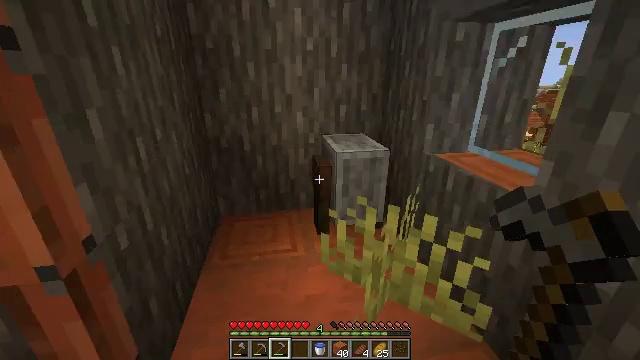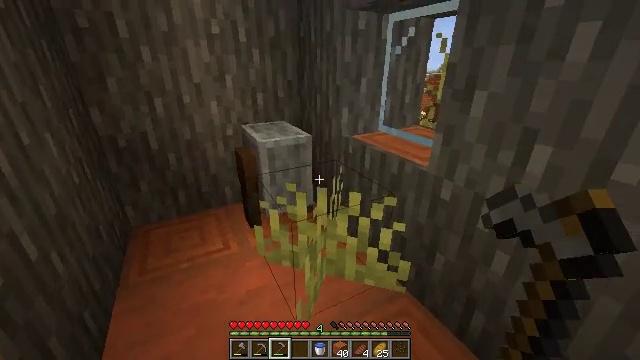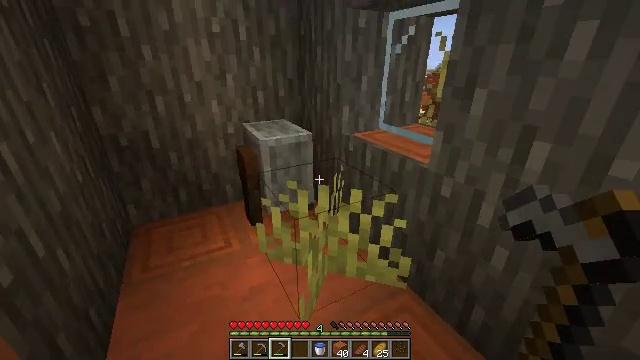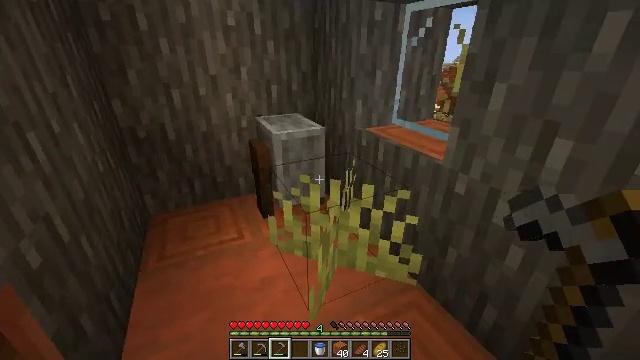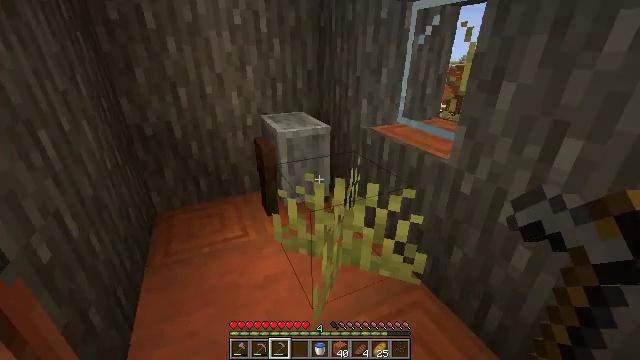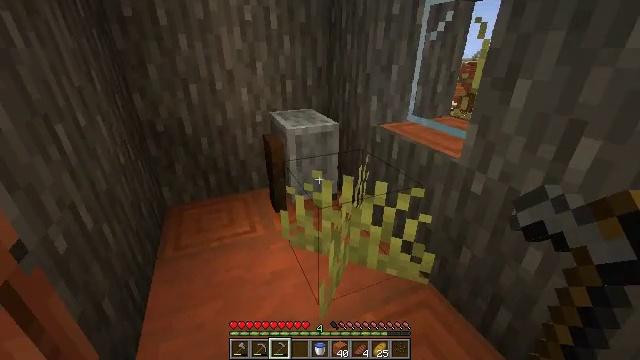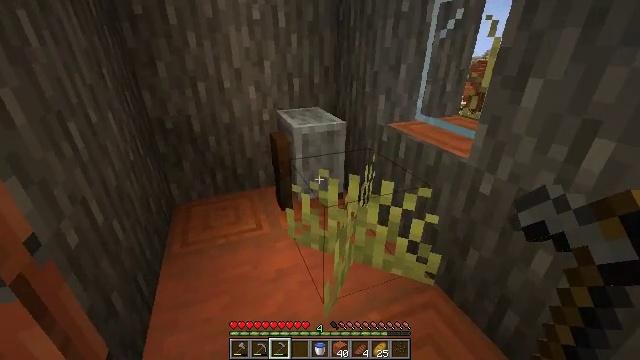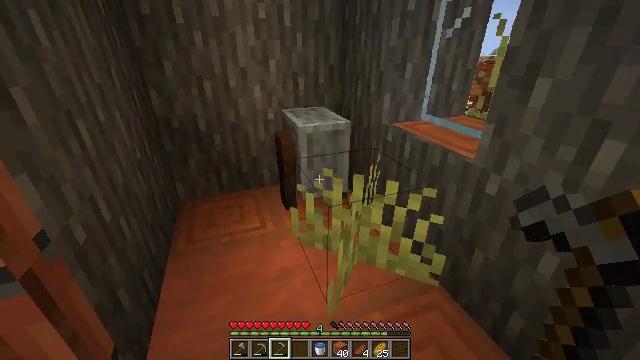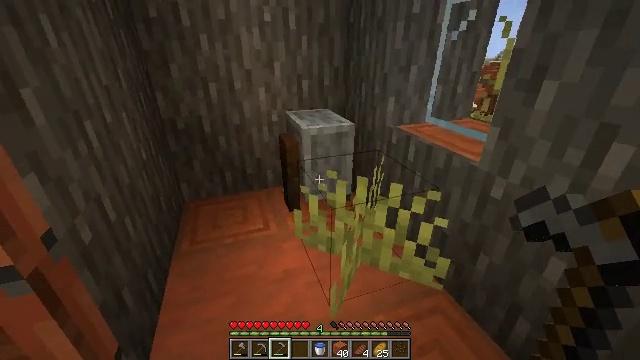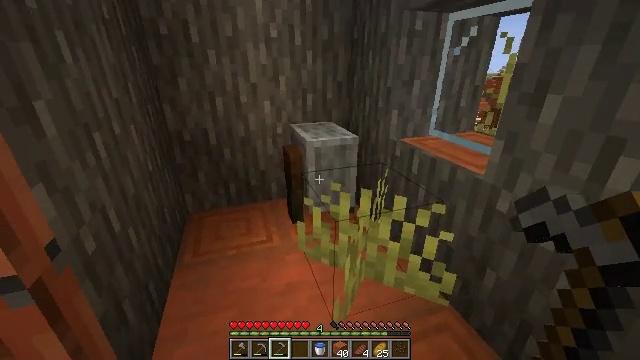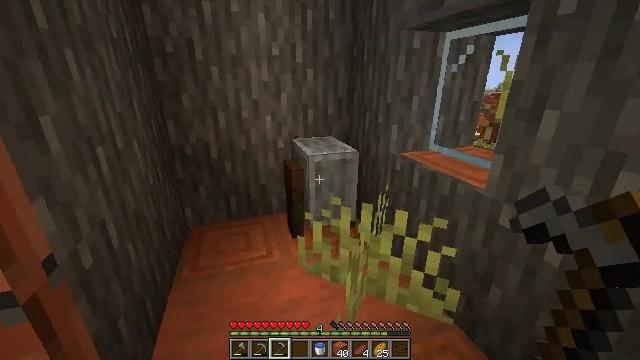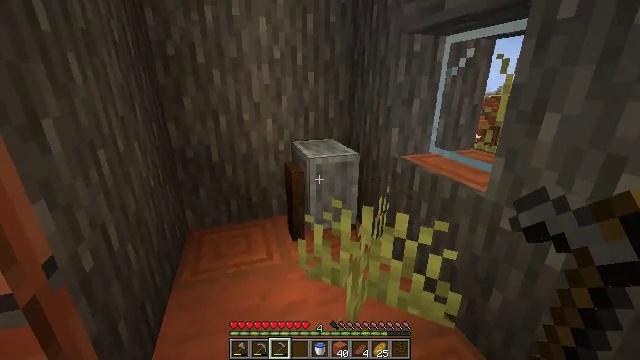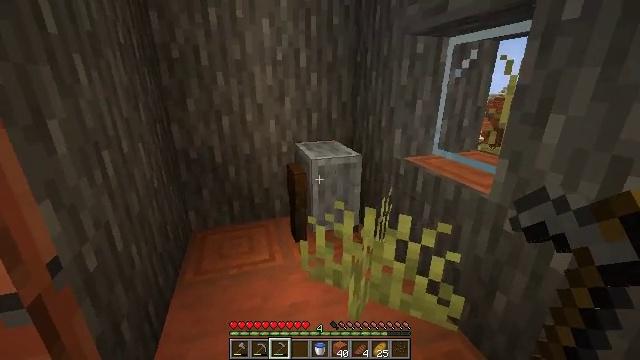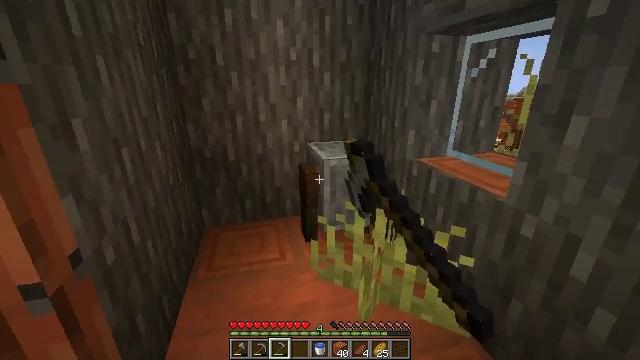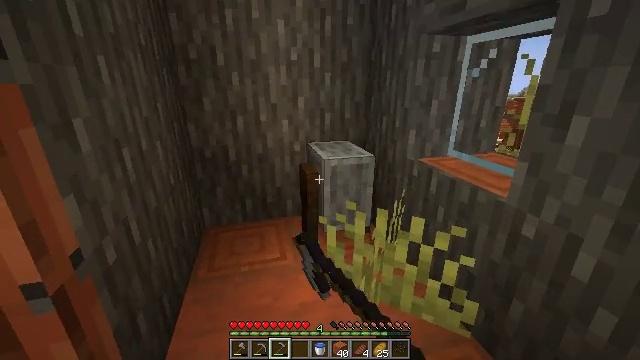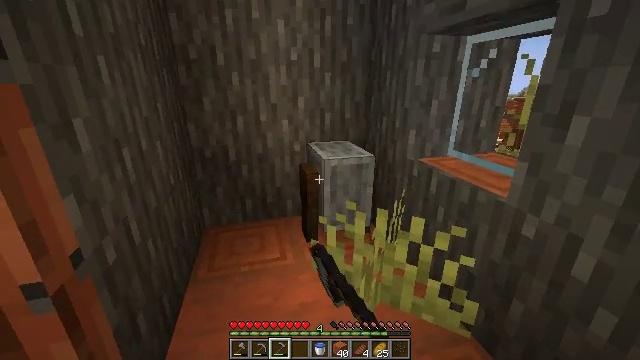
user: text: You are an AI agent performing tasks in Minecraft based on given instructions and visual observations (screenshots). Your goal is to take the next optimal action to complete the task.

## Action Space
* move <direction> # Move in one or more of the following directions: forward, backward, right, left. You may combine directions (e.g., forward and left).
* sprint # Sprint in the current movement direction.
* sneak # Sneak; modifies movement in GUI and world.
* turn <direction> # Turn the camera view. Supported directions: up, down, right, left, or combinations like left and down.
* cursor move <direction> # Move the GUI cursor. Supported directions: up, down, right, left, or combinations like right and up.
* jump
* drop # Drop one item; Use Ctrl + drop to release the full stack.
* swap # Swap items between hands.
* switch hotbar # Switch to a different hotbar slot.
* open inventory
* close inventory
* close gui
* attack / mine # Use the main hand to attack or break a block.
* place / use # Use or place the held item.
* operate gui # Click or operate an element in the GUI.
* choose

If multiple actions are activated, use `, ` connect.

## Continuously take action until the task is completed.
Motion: motion action
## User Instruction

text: Drop melon seeds.
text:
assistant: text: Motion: turn right and down
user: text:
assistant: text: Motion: no_op
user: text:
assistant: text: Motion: turn left and down
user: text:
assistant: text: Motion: turn left
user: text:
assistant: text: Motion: turn left
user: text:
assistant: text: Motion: turn left
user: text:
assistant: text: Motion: turn left
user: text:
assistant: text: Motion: no_op
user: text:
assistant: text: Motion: turn up
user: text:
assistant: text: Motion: turn up
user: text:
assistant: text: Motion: no_op
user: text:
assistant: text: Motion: use / place
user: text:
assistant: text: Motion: turn left, use / place
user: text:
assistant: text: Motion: use / place
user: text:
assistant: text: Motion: use / place
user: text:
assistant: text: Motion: no_op
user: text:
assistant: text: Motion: open gui
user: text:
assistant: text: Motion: no_op
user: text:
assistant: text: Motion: no_op
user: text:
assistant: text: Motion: no_op
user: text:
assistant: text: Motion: no_op
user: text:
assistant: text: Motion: no_op
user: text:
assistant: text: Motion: no_op
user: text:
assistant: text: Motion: no_op
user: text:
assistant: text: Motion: cursor move left
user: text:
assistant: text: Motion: cursor move left
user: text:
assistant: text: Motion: cursor move left
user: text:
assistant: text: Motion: no_op
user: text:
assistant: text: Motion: no_op
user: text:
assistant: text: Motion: cursor move up